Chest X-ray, PA view. Patient: 26 years old, sex F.
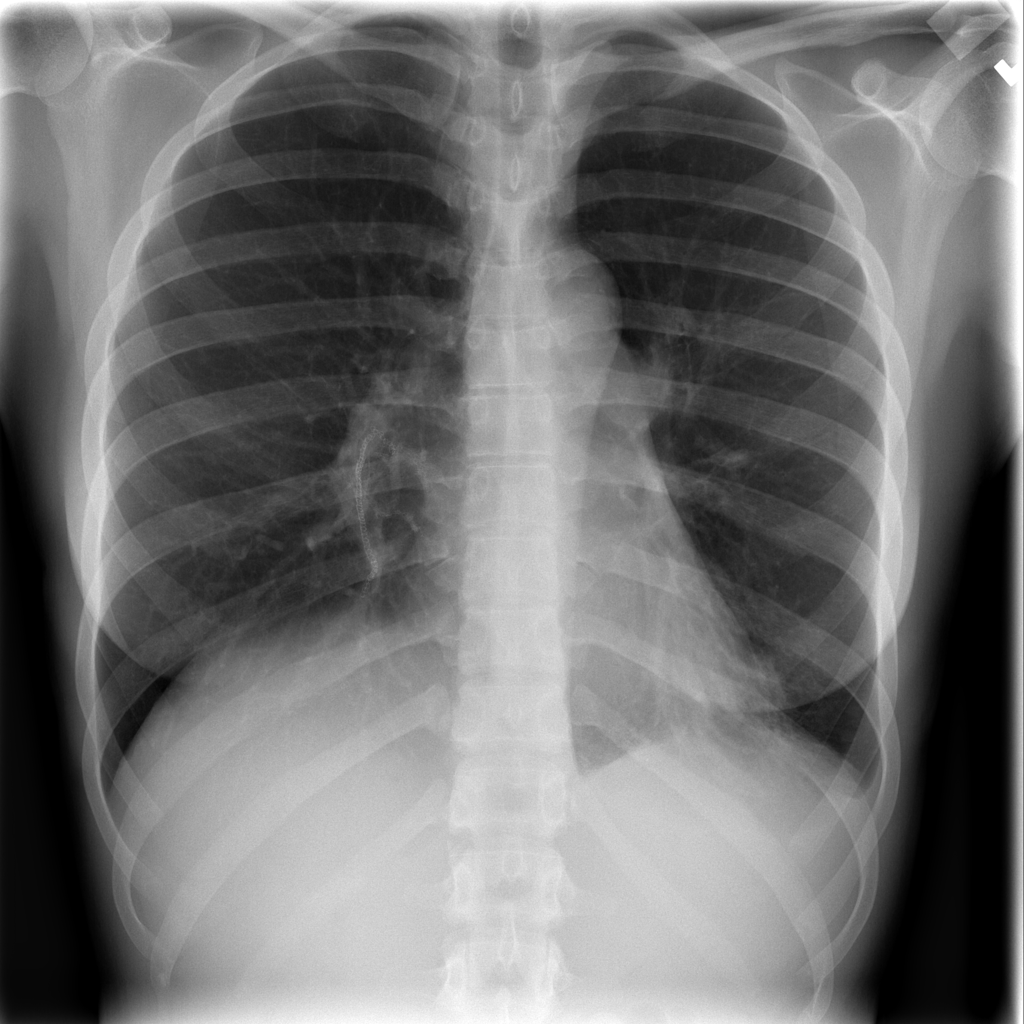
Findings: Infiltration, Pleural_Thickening